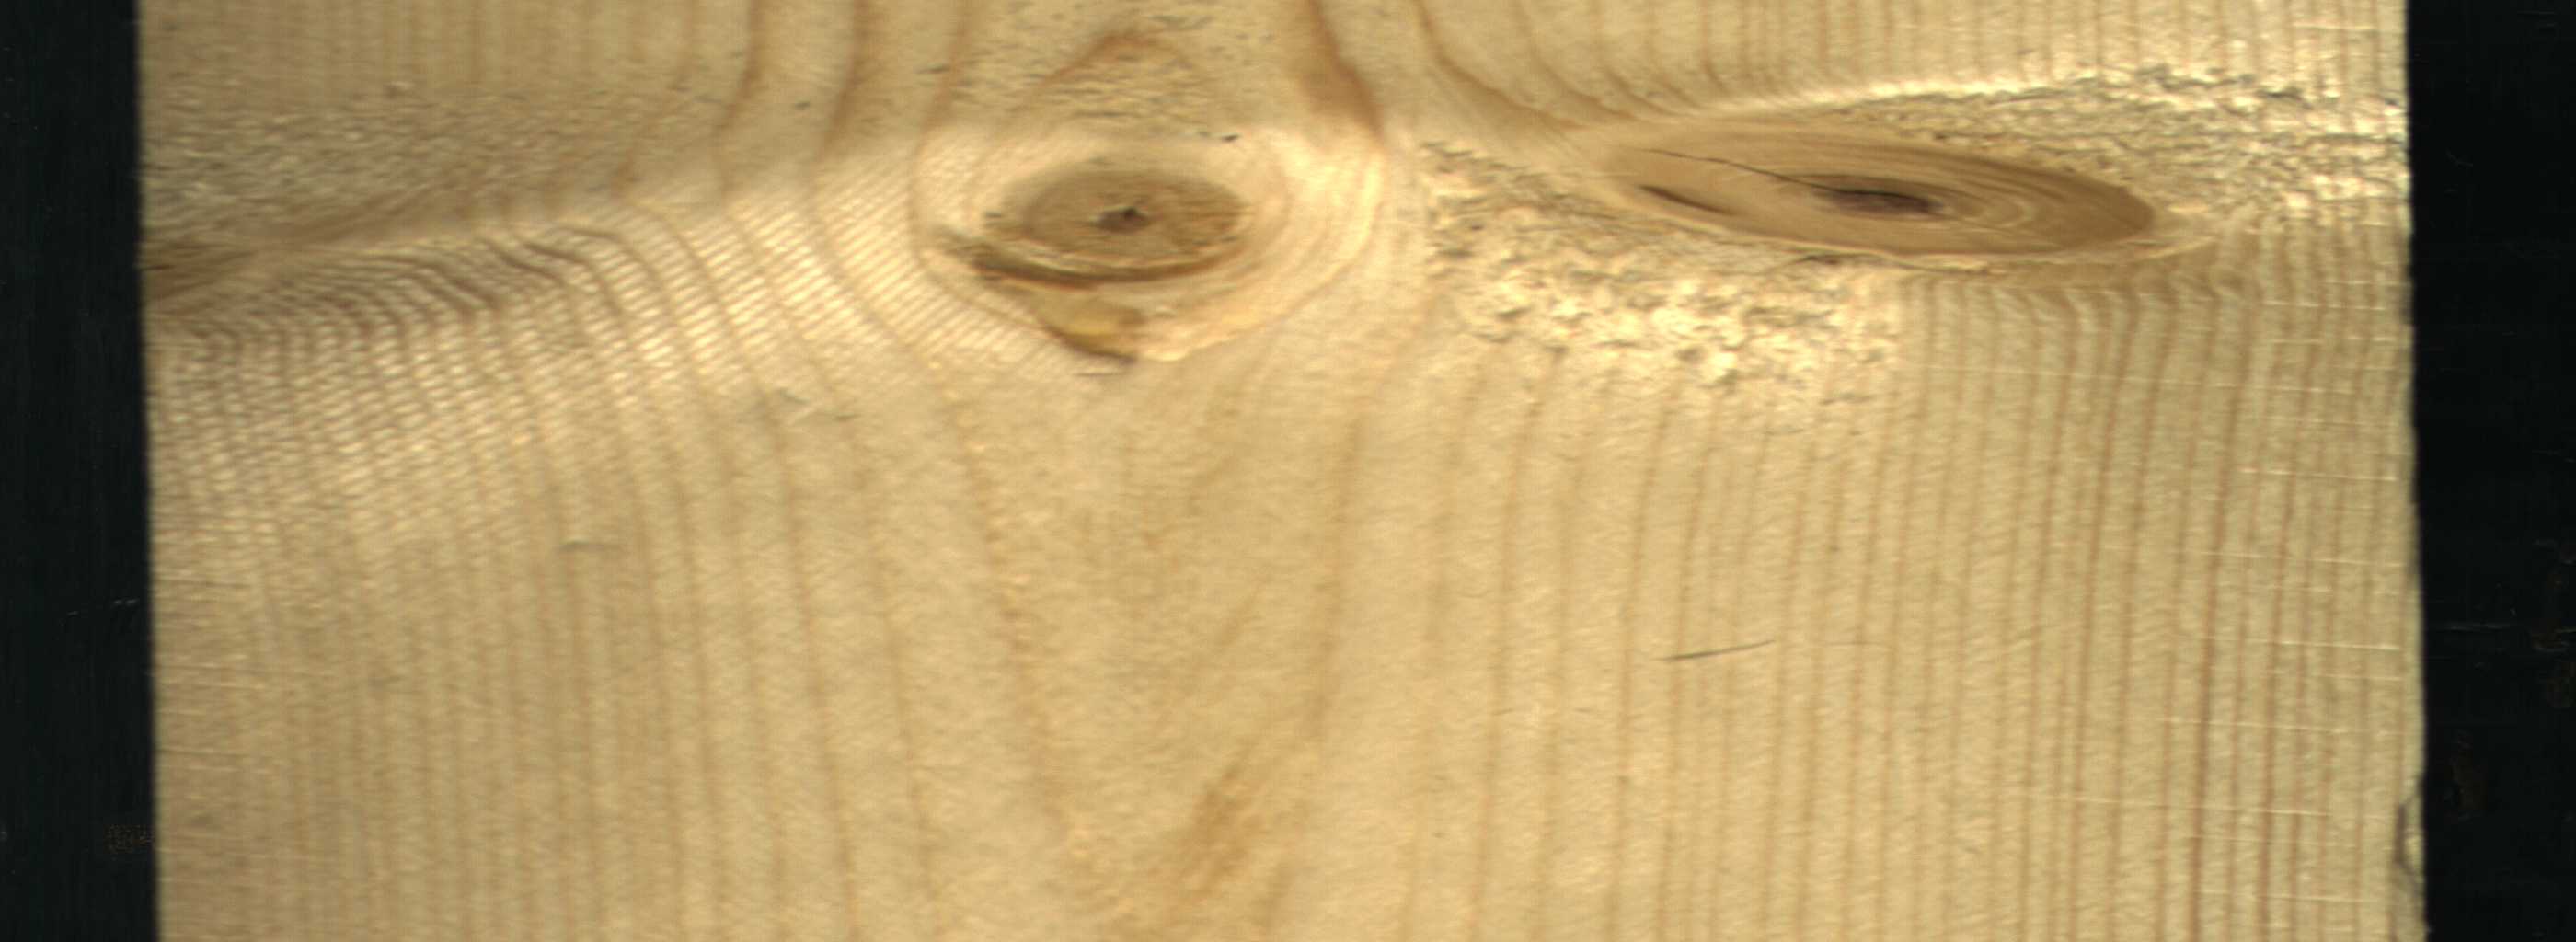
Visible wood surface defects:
knot_with_crack
Live_Knot
Live_Knot